Interaction volume radius: 5 \u00c5
Interaction volume height: 10 \u00c5
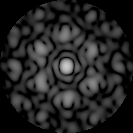
Disorder parameter: 0.4644